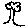
Label: tree